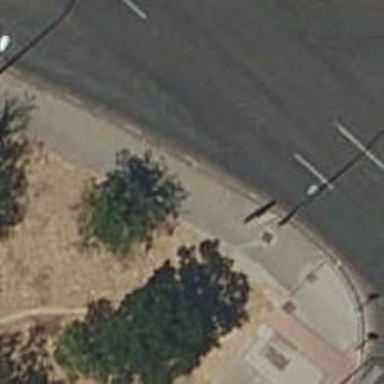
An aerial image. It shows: Sidewalk along the footway.